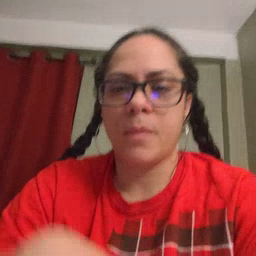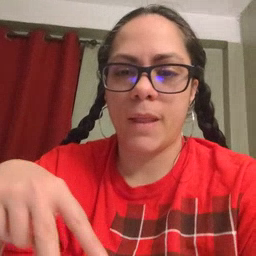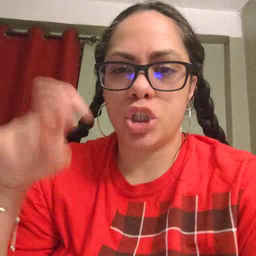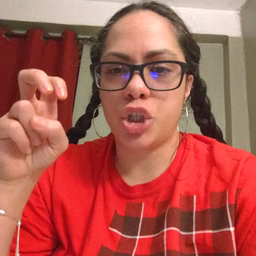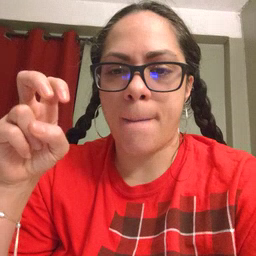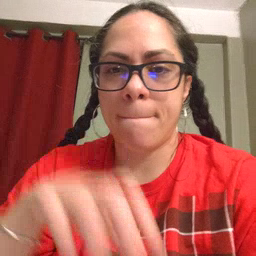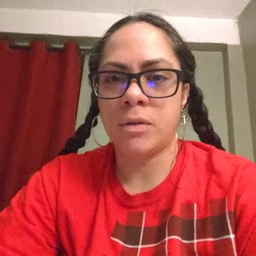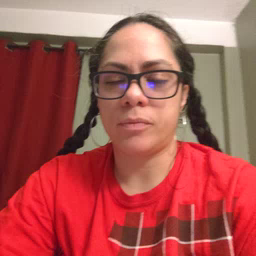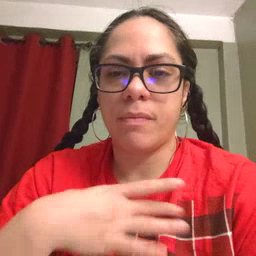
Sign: jump